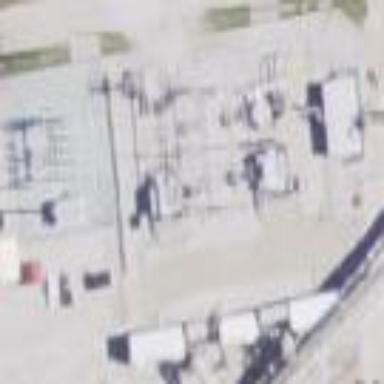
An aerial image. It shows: Industrial substation with power supply facilities.